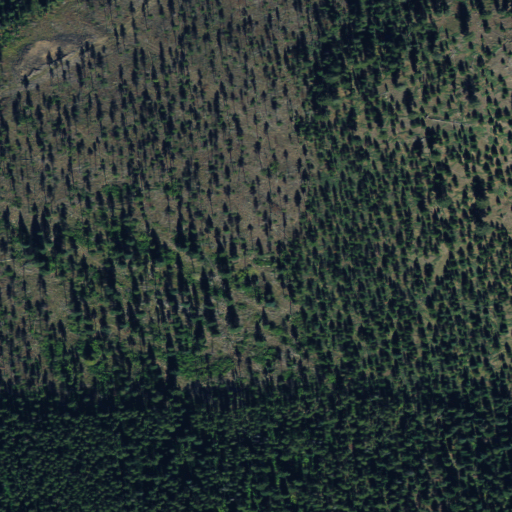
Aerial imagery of ridge(s) in Montana named Rumbaugh Ridge containing evergreen forest and grassland